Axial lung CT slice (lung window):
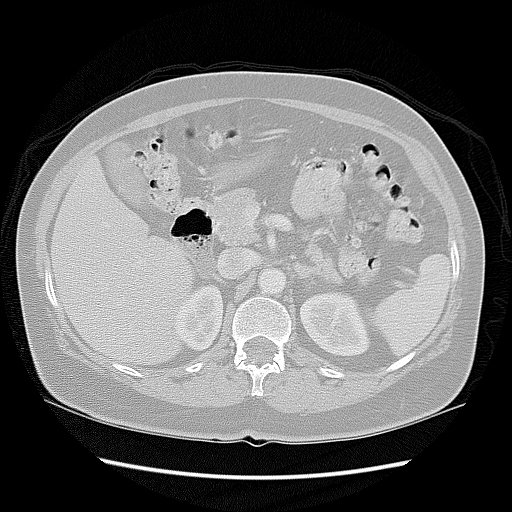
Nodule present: no